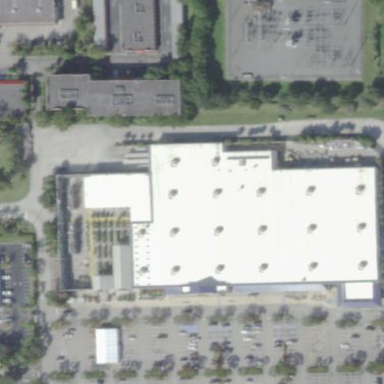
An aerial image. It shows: Retail building.